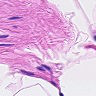
Metastatic tissue present: no